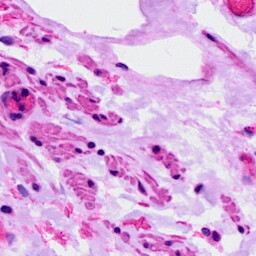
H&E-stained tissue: Ovarian